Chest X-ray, PA view. Patient: 55 years old, sex F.
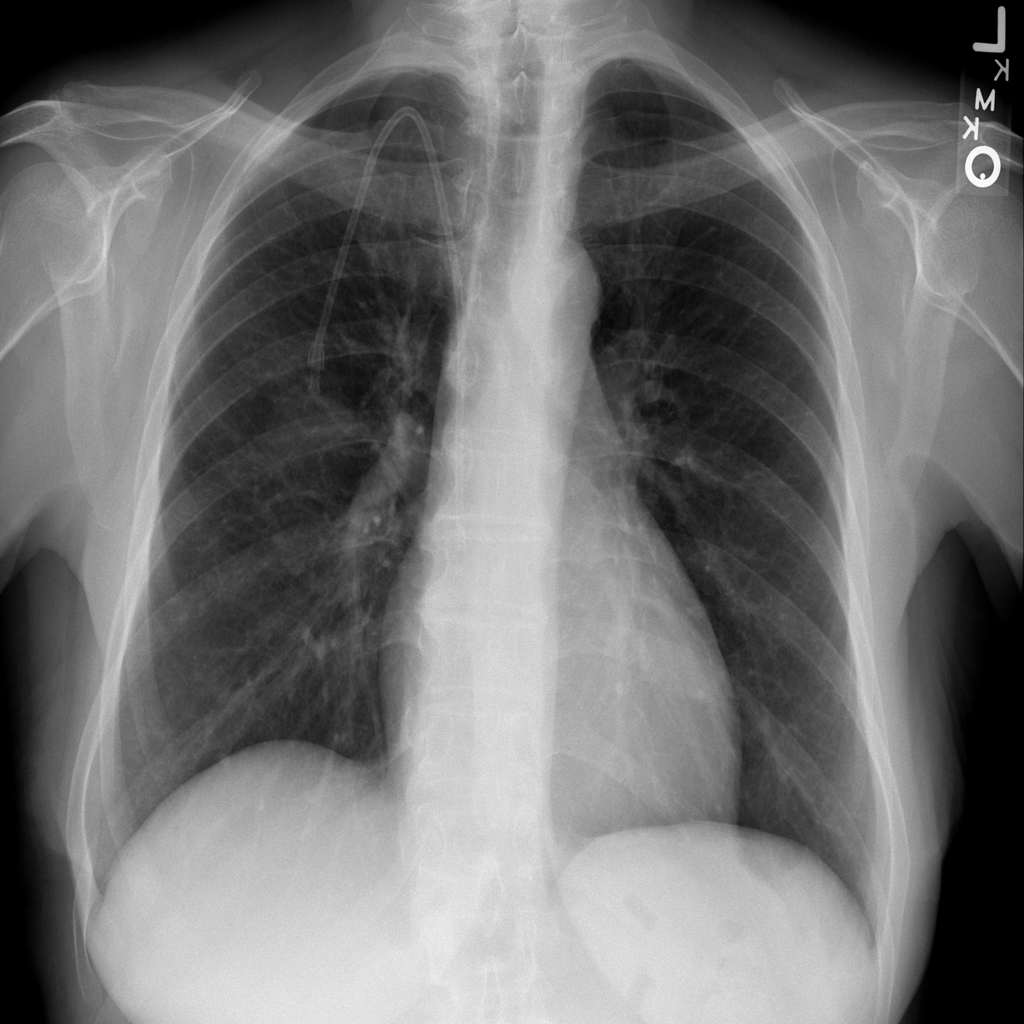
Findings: No Finding